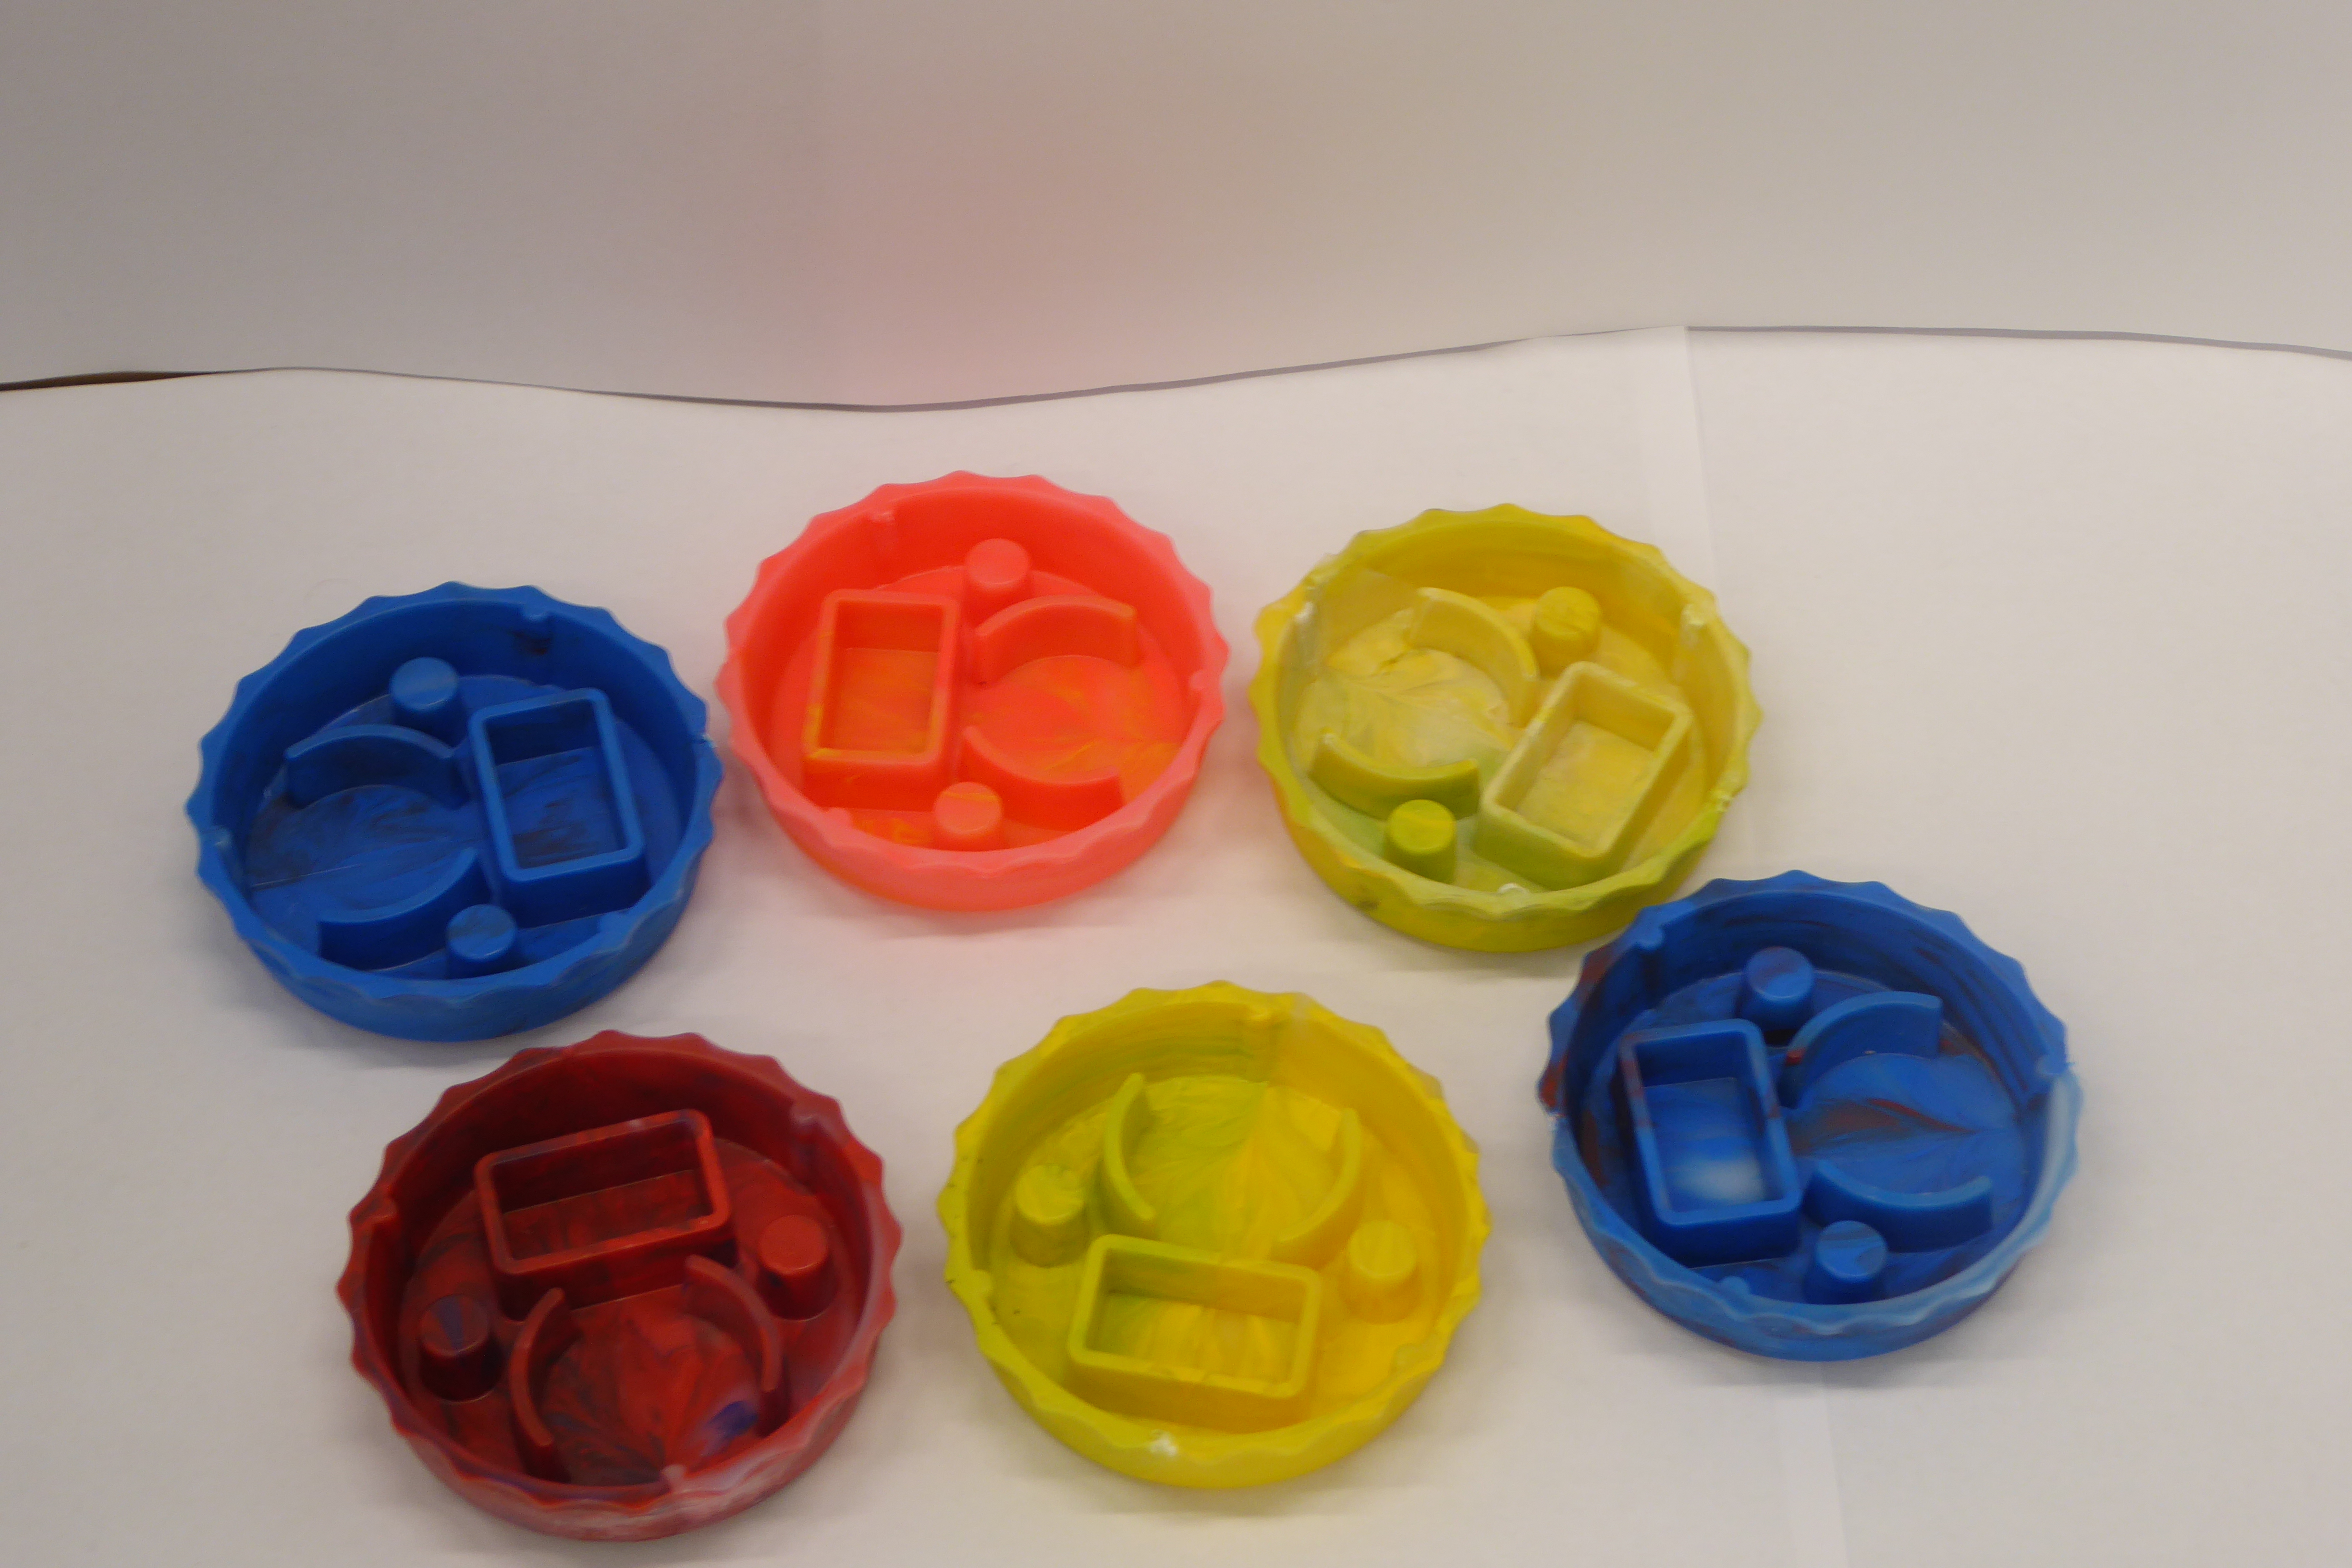
Label: Bottle Opener - Cover